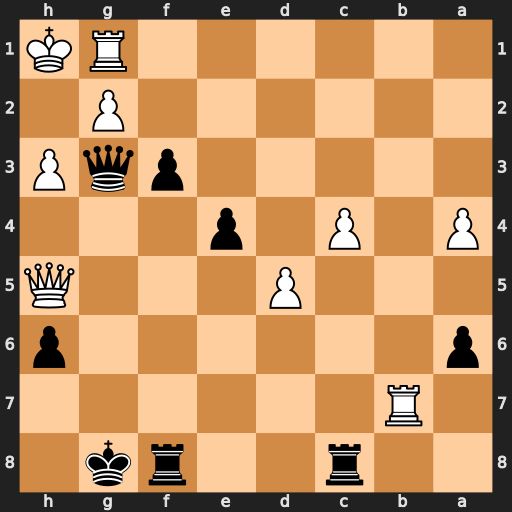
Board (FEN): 2r2rk1/1R6/p6p/3P3Q/P1P1p3/5pqP/6P1/6RK
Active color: b
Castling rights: -
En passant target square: -
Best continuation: fxg2+ Rxg2 Rf1+ Rg1 Rxg1#